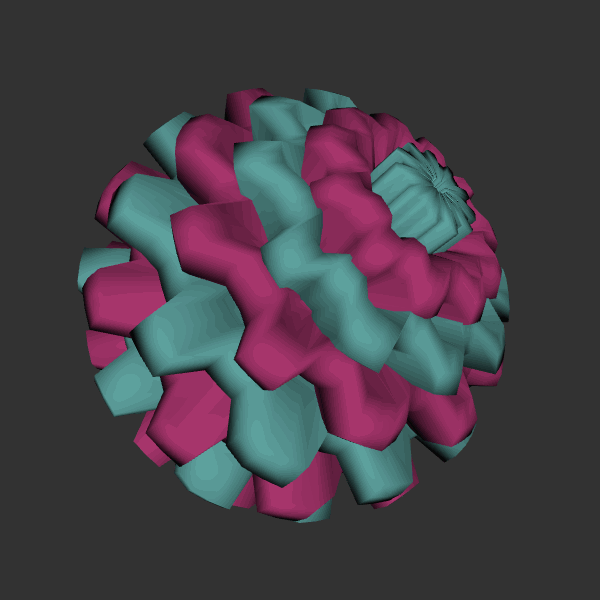
Background: dark